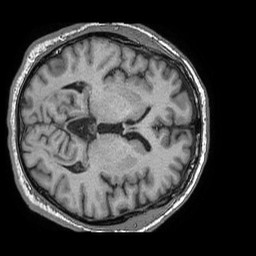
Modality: T1w
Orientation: axial
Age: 60
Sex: male
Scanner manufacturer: philips
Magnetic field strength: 1.5 T
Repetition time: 0.007664 s
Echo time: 0.003487 s